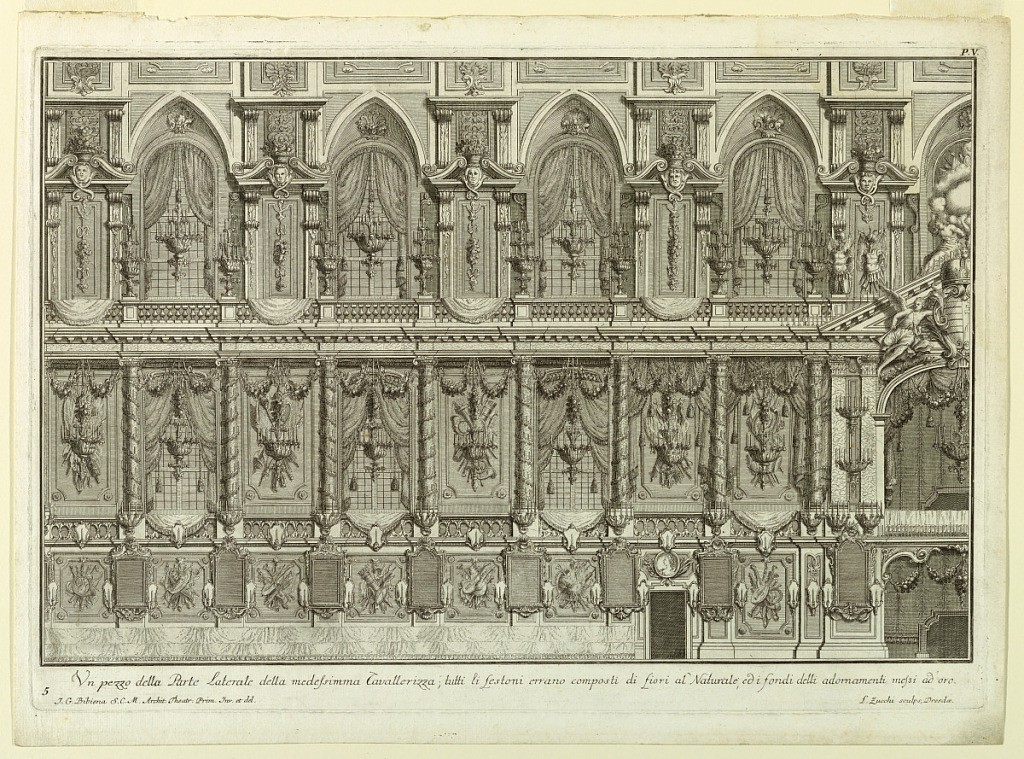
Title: Side Wall Elevation of the Riding Academy, Vienna
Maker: Francesco Zucchi, Italian, 1692 - 1739
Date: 1740–44
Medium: Engraving with black ink on white paper
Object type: Print
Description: Horizontal rectangle. Side elevation of the winter riding school, Vienna, decorated for the wedding of Charles Alexander of Lorrain and Maria Anna of Austria, Vienna, January 7, 1744.